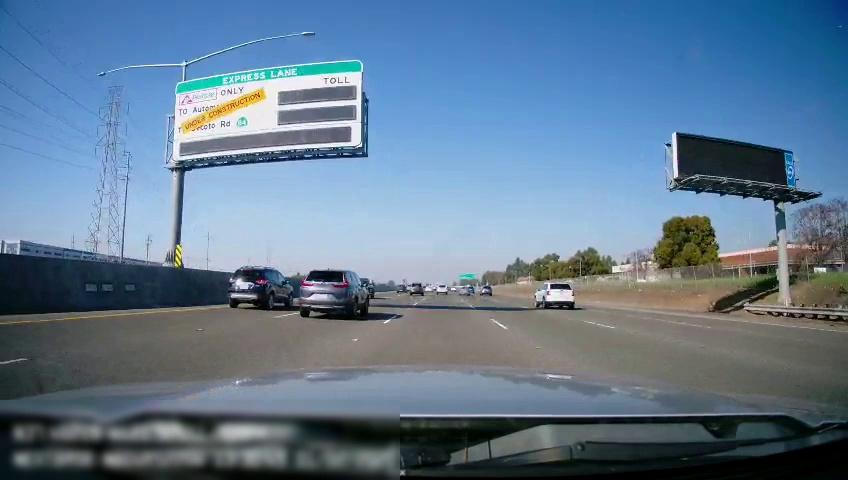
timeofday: Day
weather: Sunny
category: Drivable Space
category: Vehicles | SUV
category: Vehicles | SUV
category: Vehicles | SUV
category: Vehicles | Car
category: Vehicles | Truck
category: Vehicles | SUV
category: Vehicles | Car
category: Vehicles | SUV
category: Vehicles | SUV
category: Lanes | Current Lane
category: Lanes | Current Lane
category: Lanes | Alternate Lane
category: Lanes | Alternate Lane
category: Lanes | Alternate Lane
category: Lanes | Alternate Lane
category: Lanes | Alternate Lane
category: Traffic | Signs
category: Traffic | Signs
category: Traffic | Signs